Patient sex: F
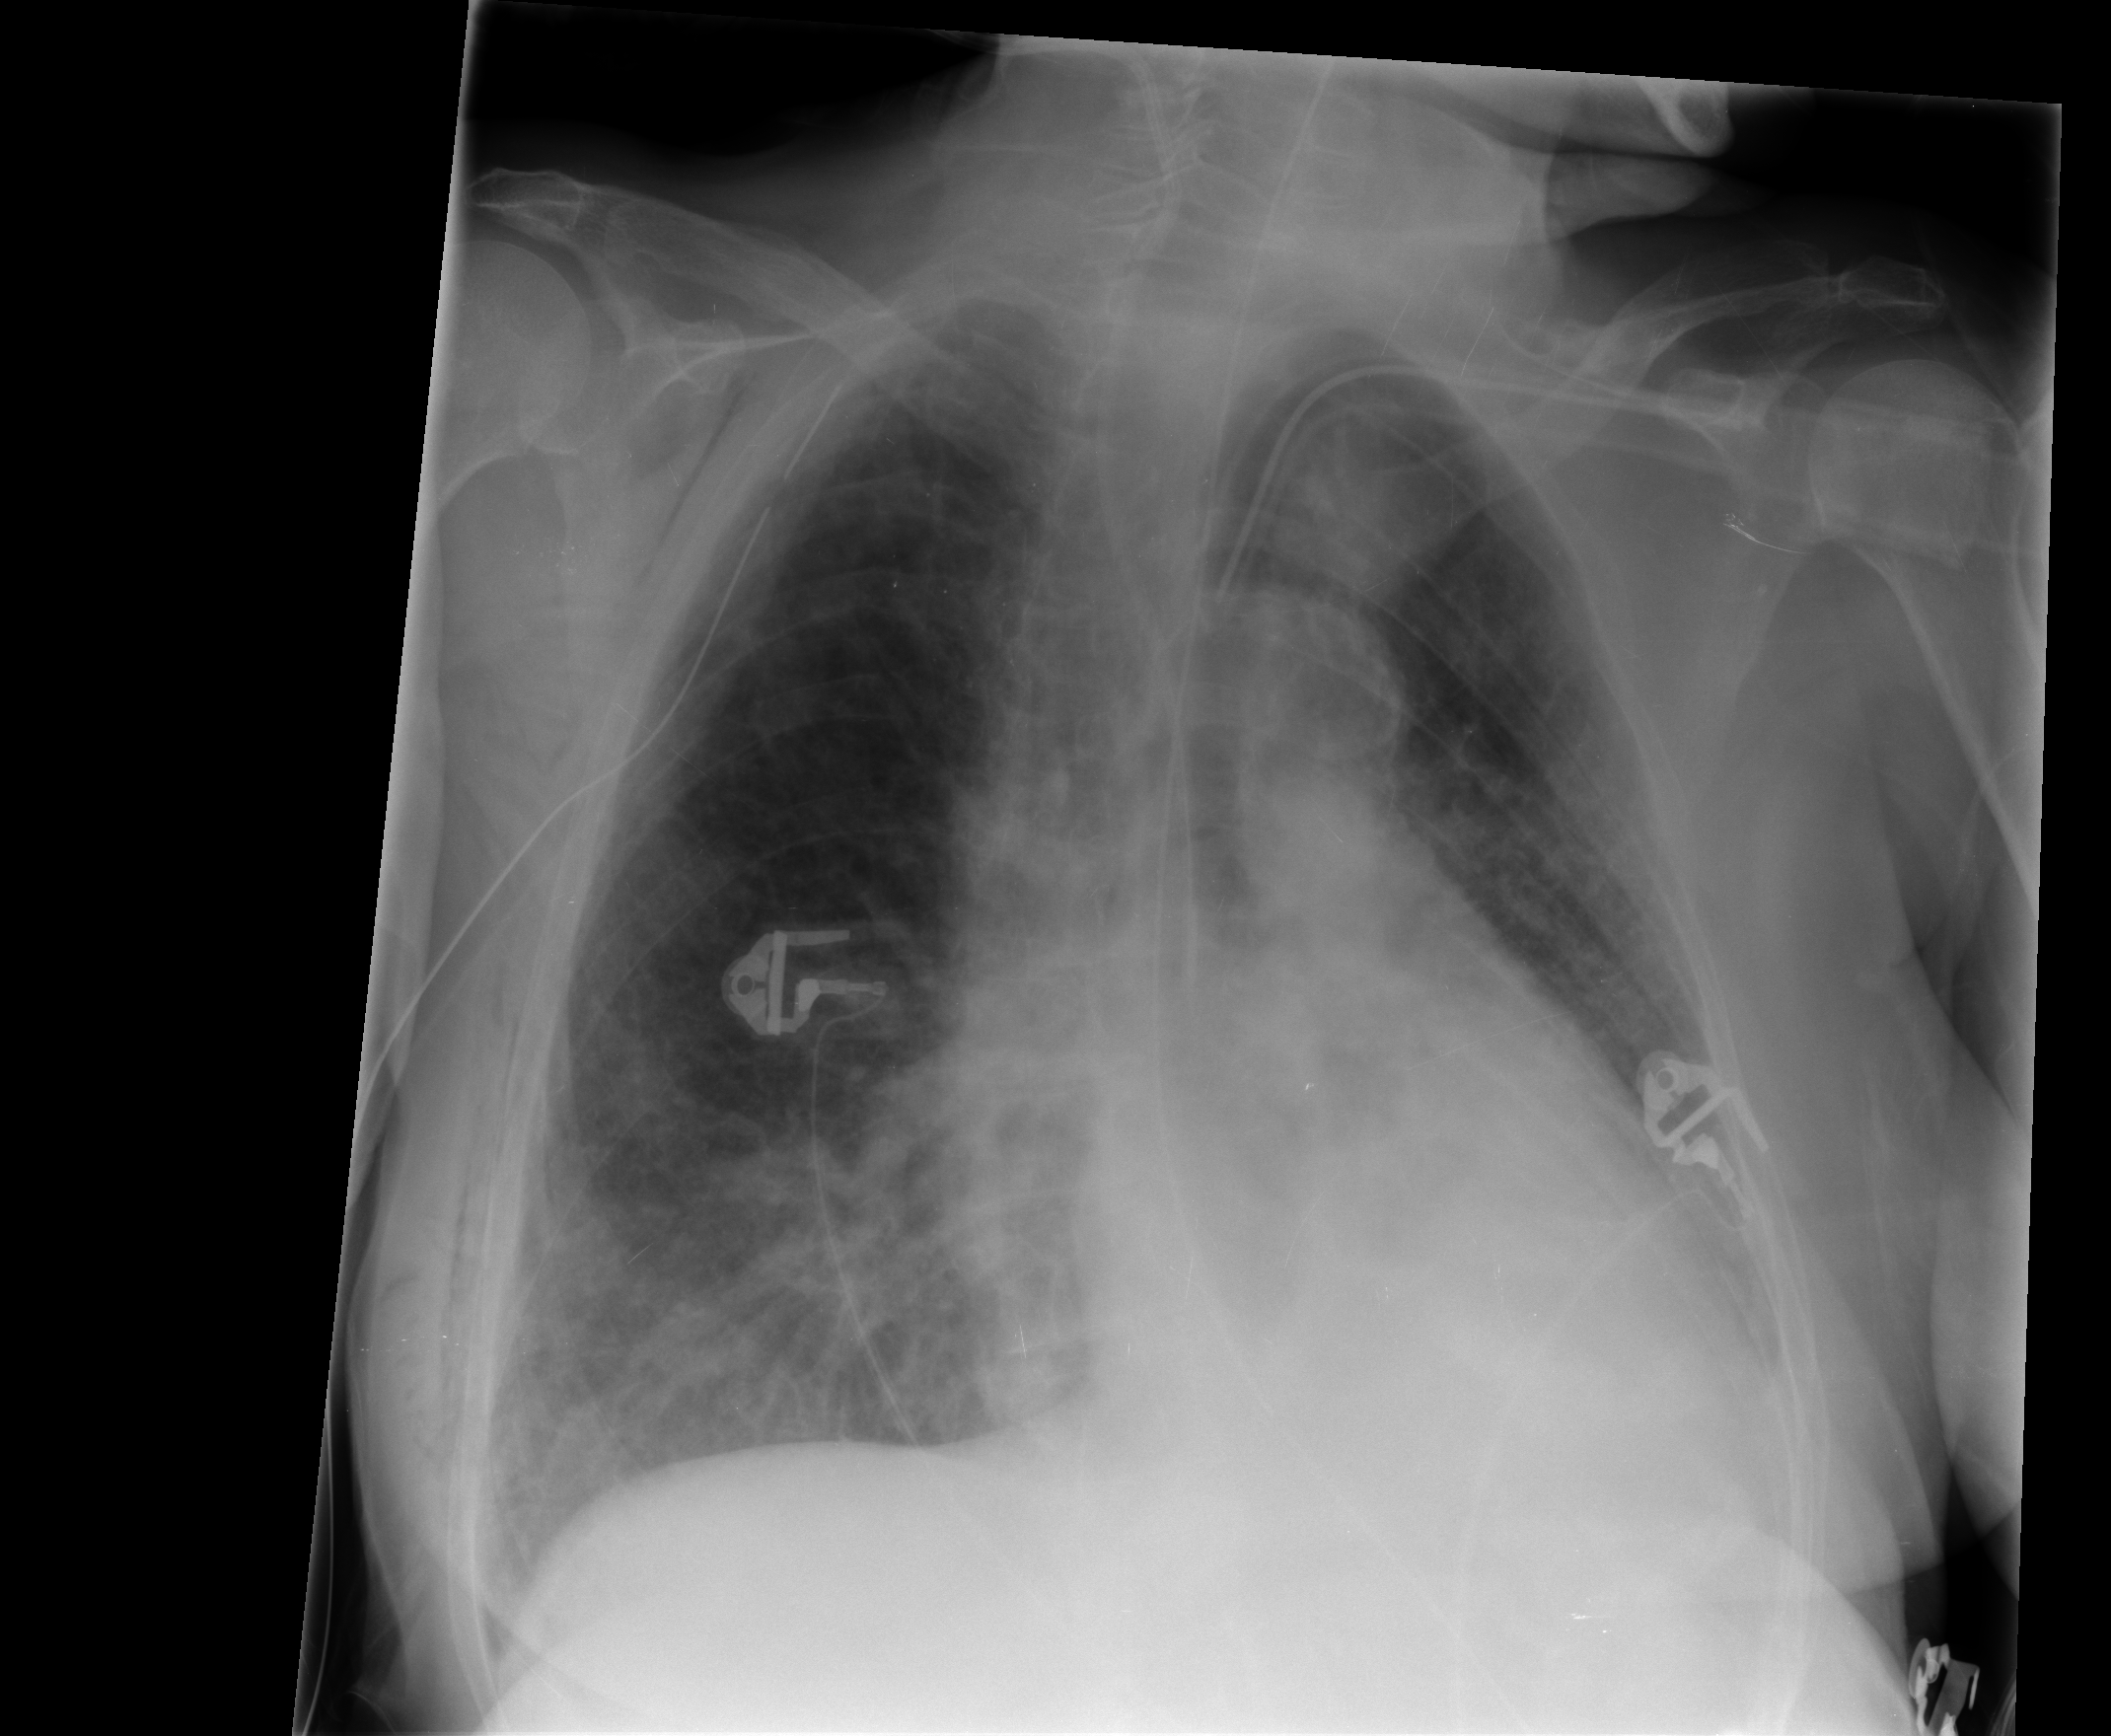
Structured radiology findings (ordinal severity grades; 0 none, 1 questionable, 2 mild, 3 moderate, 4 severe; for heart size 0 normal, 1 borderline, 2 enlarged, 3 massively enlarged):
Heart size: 2
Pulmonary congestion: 0
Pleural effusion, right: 0
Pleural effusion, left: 0
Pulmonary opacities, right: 2
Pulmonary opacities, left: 1
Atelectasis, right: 2
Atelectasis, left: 2